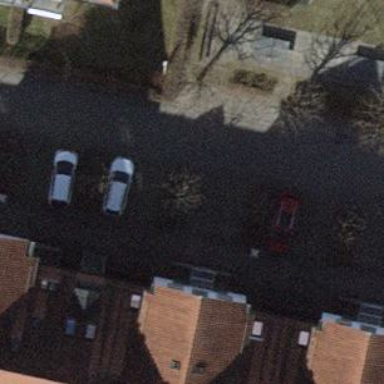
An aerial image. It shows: Parking available on the street side.